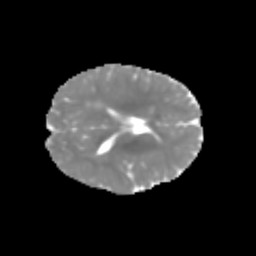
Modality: MD
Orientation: axial
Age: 6
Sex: female
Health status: healthy